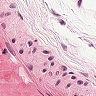
Metastatic tissue present: no